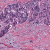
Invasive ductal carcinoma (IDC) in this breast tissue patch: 1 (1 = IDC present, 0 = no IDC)